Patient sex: M
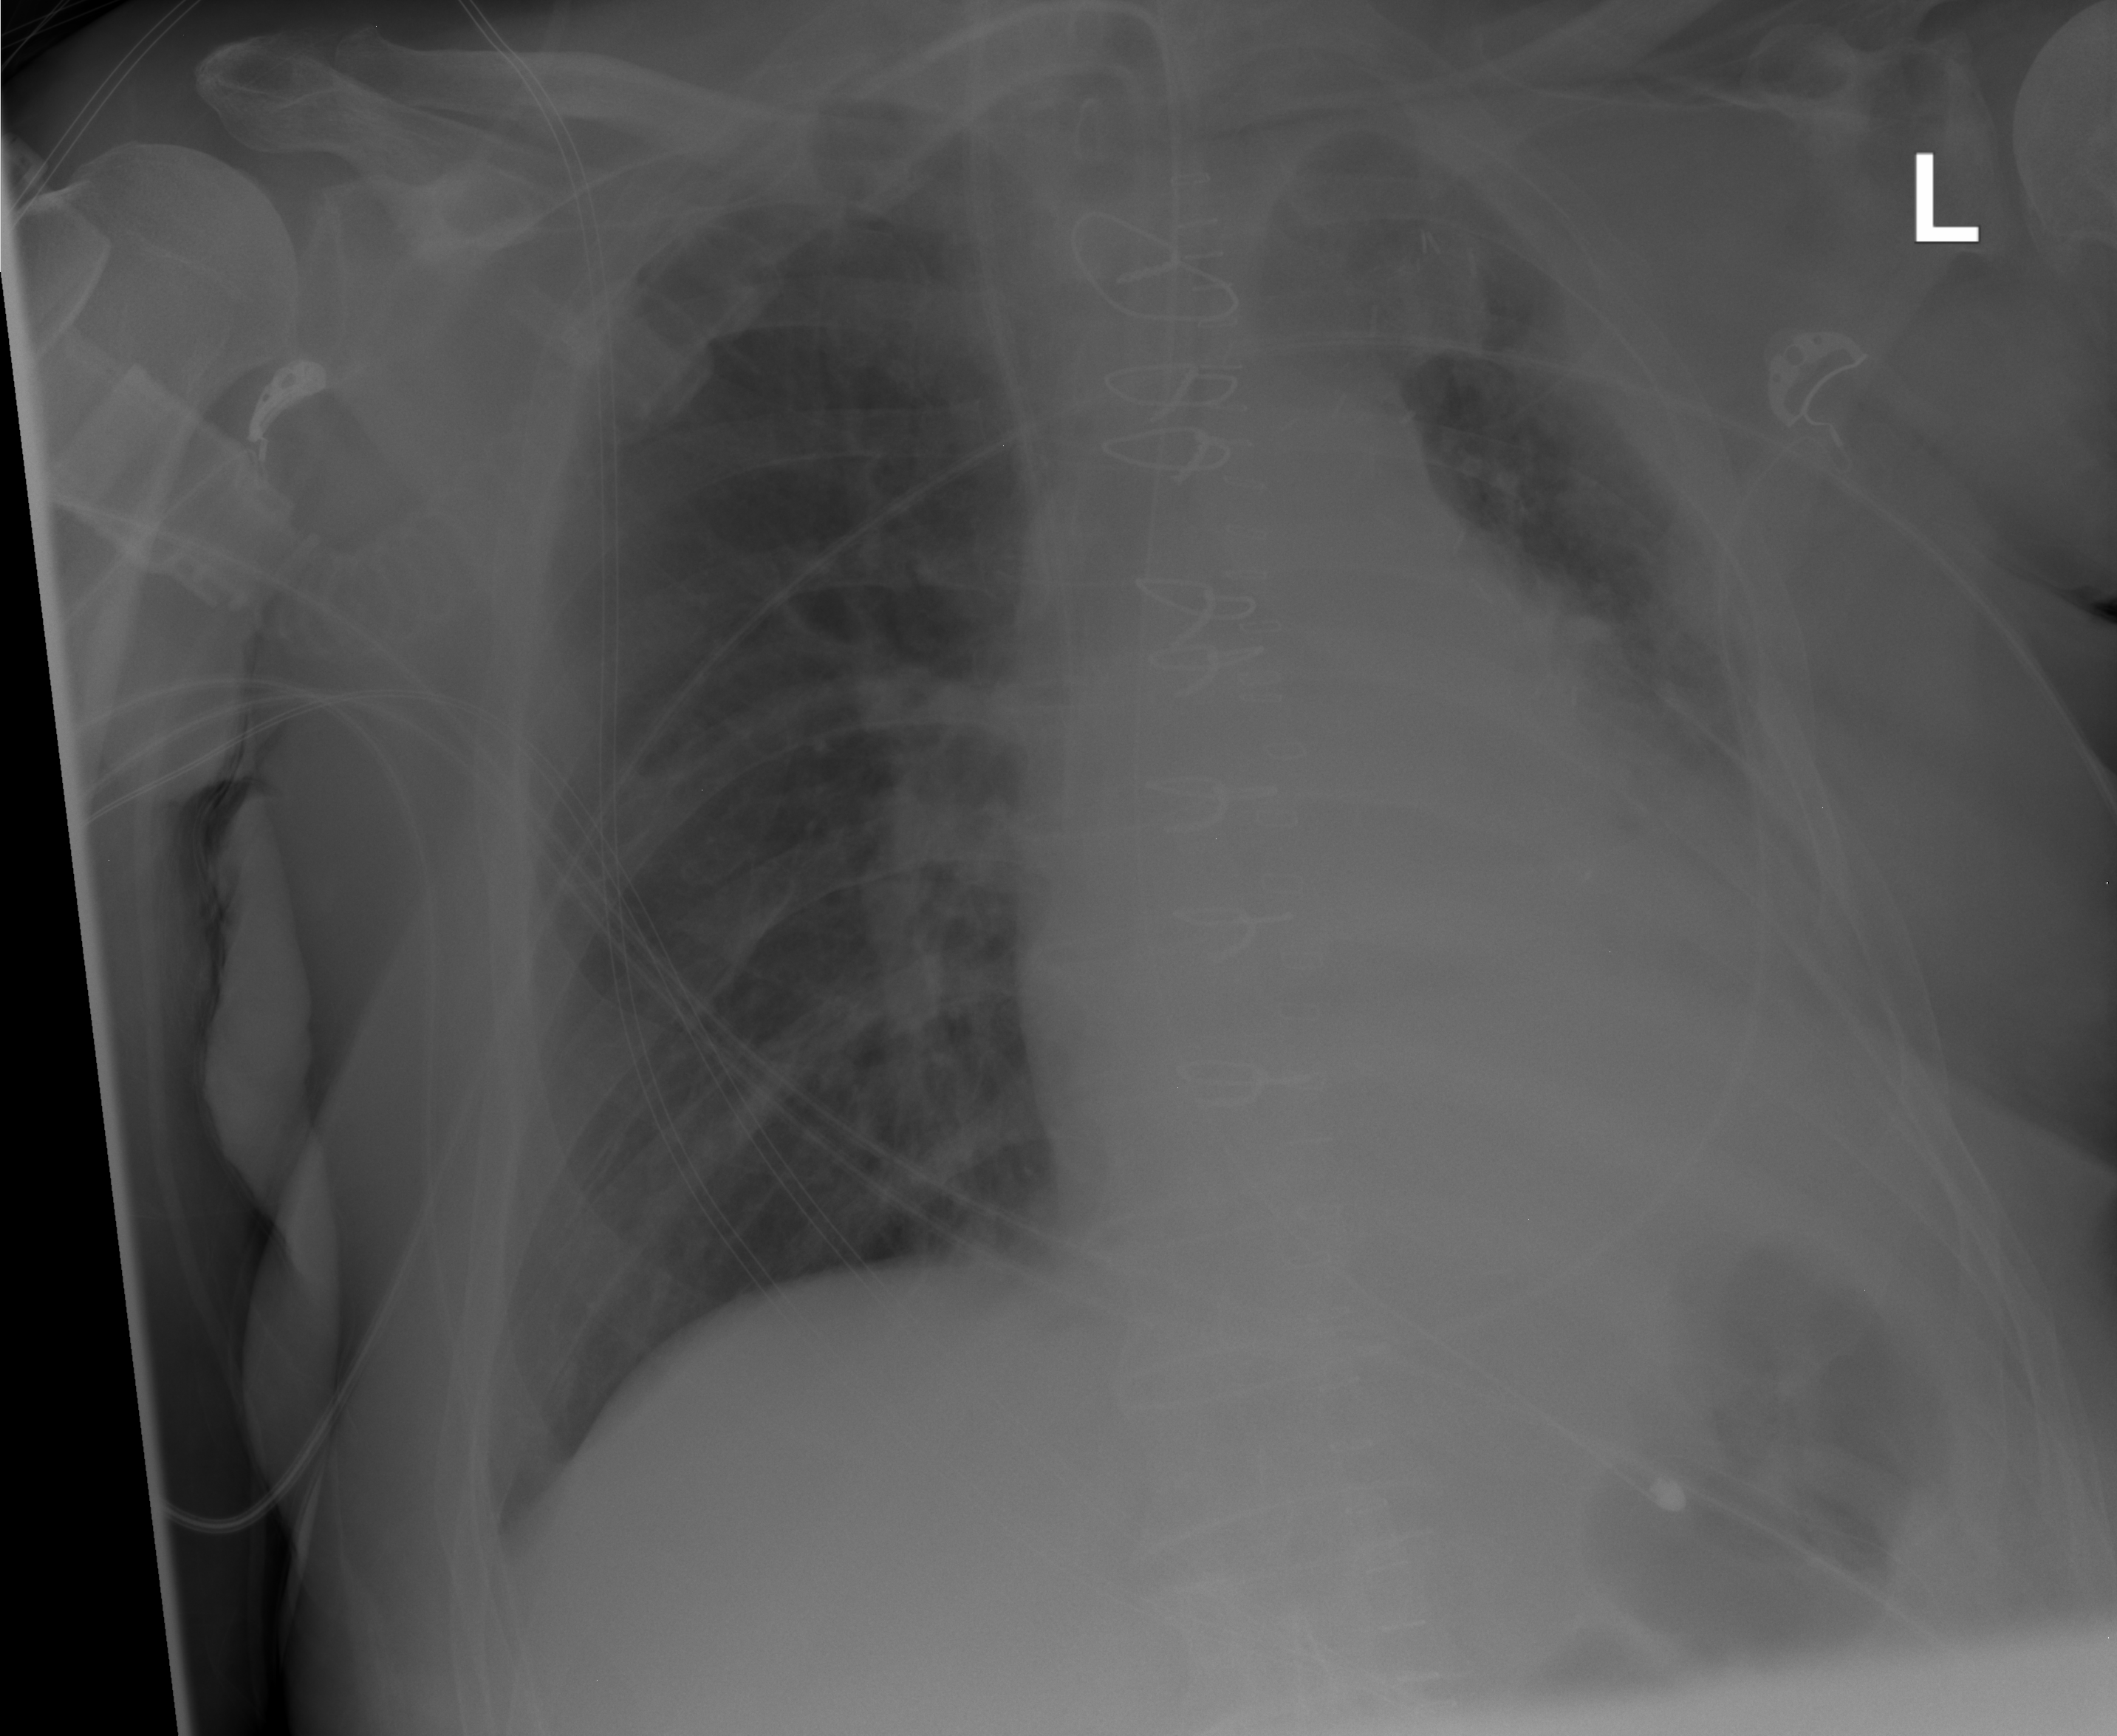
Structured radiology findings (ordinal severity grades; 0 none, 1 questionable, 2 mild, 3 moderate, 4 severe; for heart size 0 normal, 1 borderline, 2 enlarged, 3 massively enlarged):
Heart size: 2
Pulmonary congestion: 0
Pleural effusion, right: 1
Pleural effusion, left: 2
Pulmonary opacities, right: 0
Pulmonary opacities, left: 2
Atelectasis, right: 1
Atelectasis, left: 1